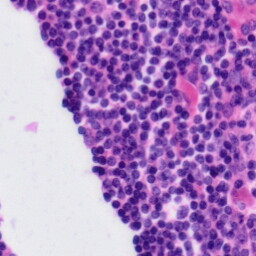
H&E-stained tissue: Tonsil